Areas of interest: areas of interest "Xining City Museum"
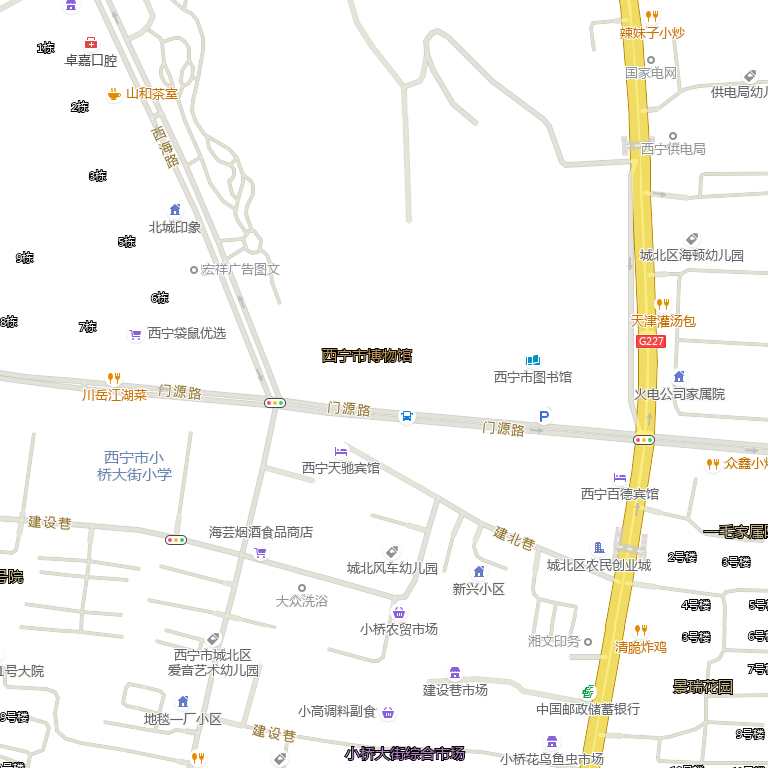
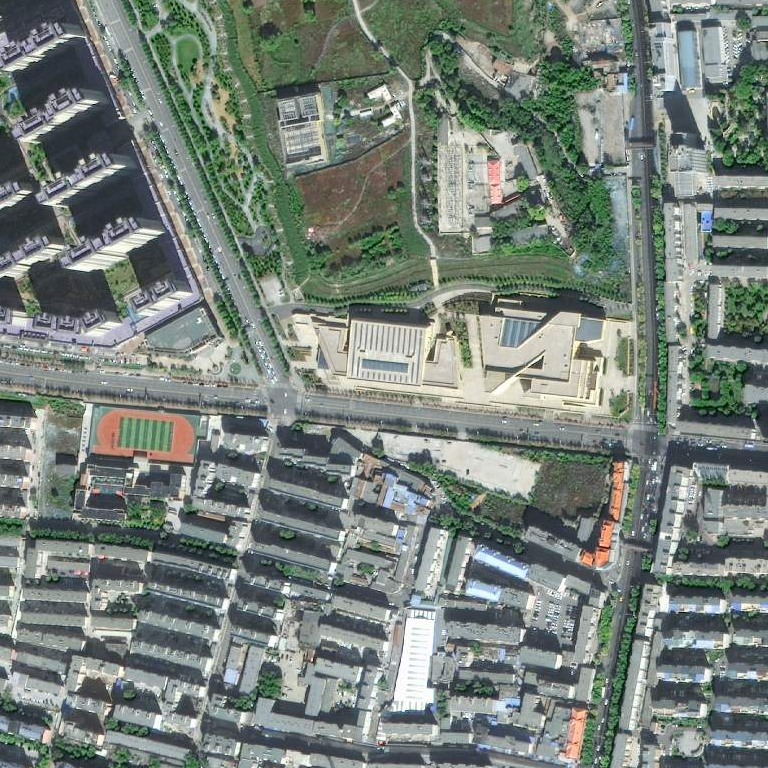